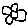
Label: flower